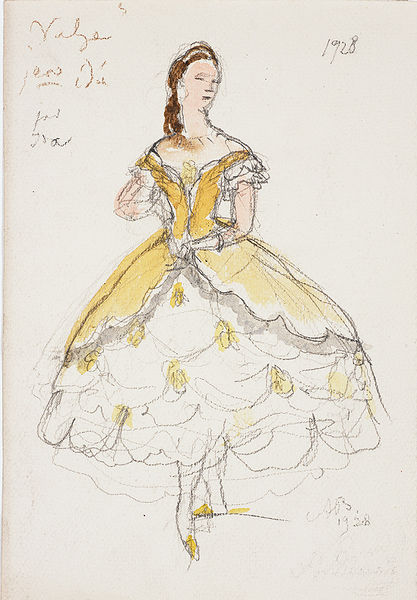
Titel: La Valse, La Valse
Künstler: Alexandre Benois
Standort: Amherst (Massachusetts, USA)
Institution: Mead Art Museum, Amherst College
Schlagwörter: fancy, red, white, dress, face, hair, lady, modern, portrait, skirt, woman, yellow, flowers, gown, brown, girl, costume, drawing, sketch, pose, design, shoes, english, motion, slippers, shoulders, fashion, ball, text, ballet, cream, shades, elegance, dres, 1928, belle, roccocco, poise, bgallet, vaze